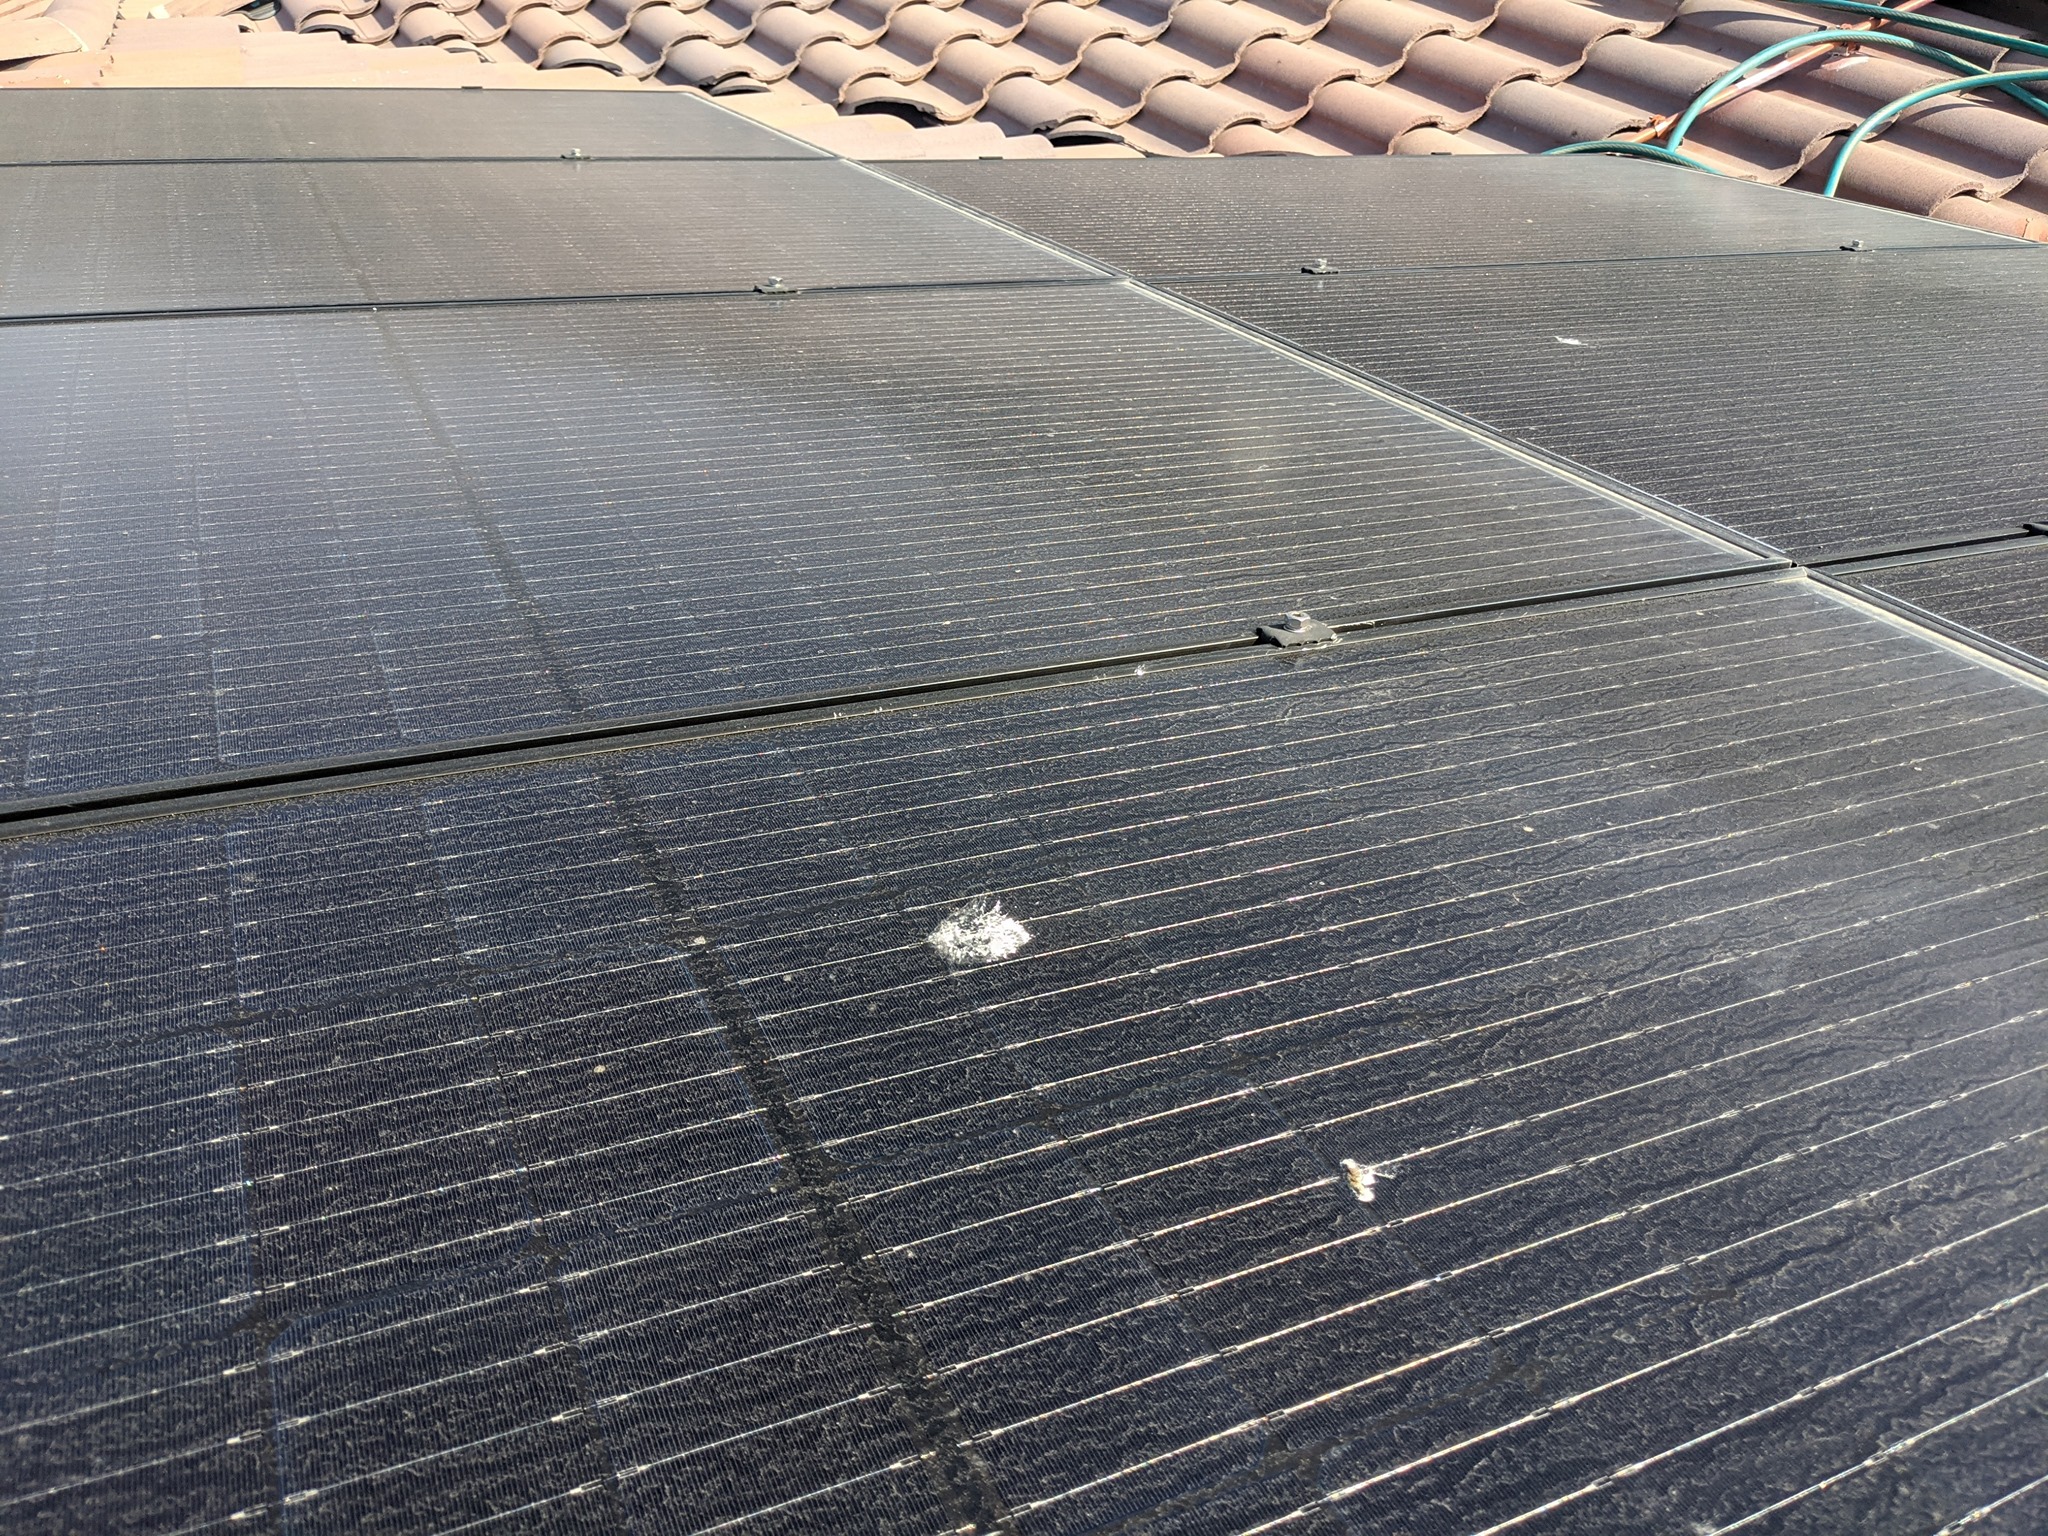
Label: Bird-drop